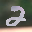
Label: 2